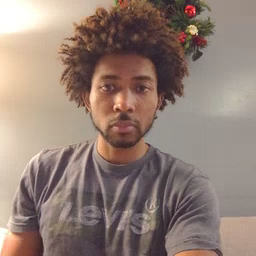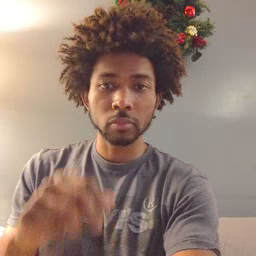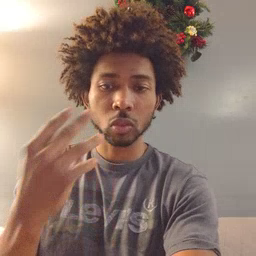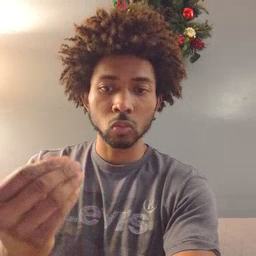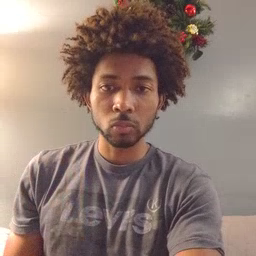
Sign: go